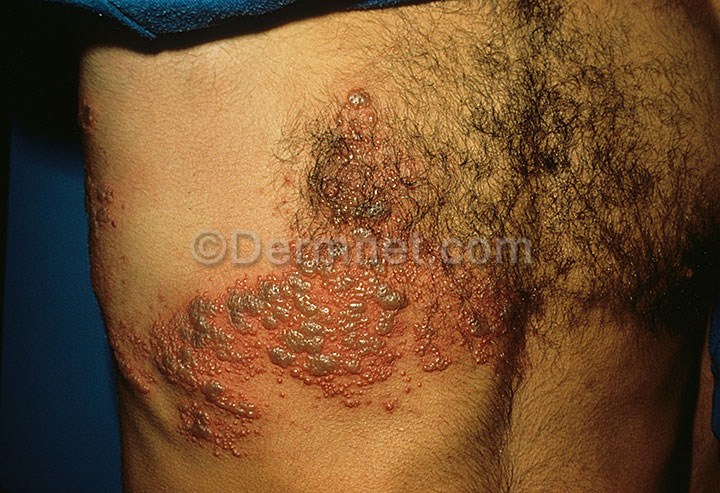
Disease: Herpes HPV and other STDs Photos